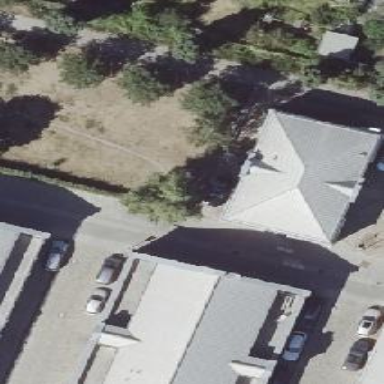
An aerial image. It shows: Commercial building with hipped roof shape.